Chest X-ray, PA view. Patient: 46 years old, sex M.
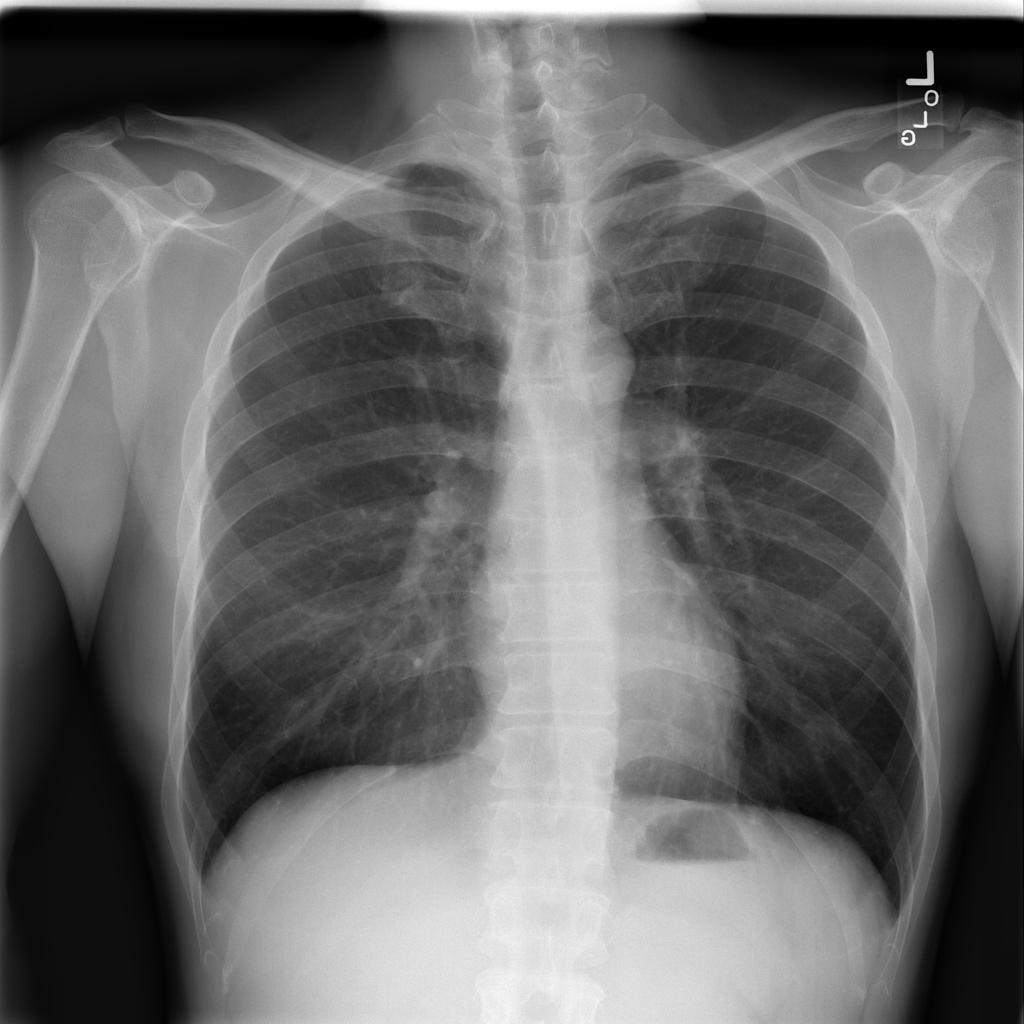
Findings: No Finding